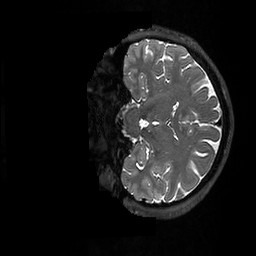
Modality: T2w
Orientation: coronal
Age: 36
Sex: male
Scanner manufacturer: ge
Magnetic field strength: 3 T
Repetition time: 3.202 s
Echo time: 0.06636 s